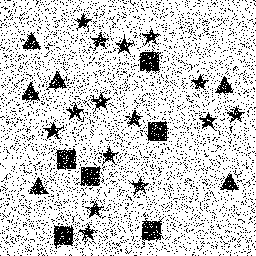
Squares: 6
Triangles: 6
Stars: 15
Total shapes: 27